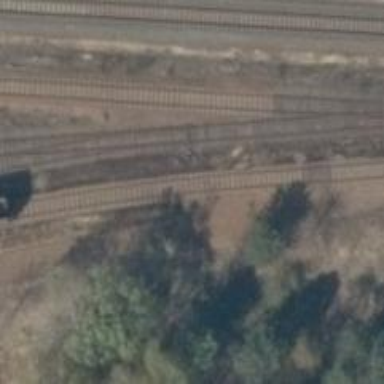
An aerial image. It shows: Railway switch.